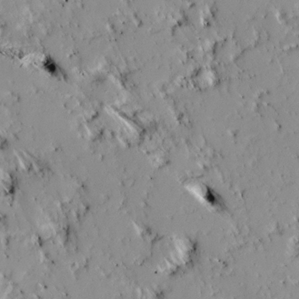
Label: non_frost